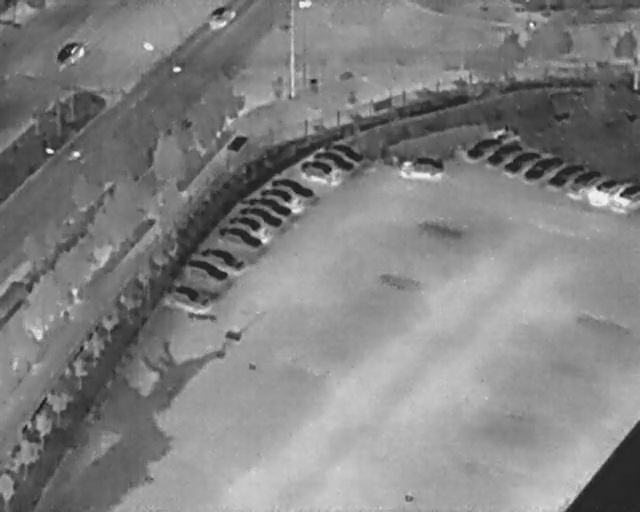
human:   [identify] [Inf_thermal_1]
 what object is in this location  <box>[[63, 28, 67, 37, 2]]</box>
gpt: <ref>1 medium car at the center</ref>